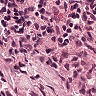
Metastatic tissue present: no